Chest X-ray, AP view. Patient: 24 years old, sex M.
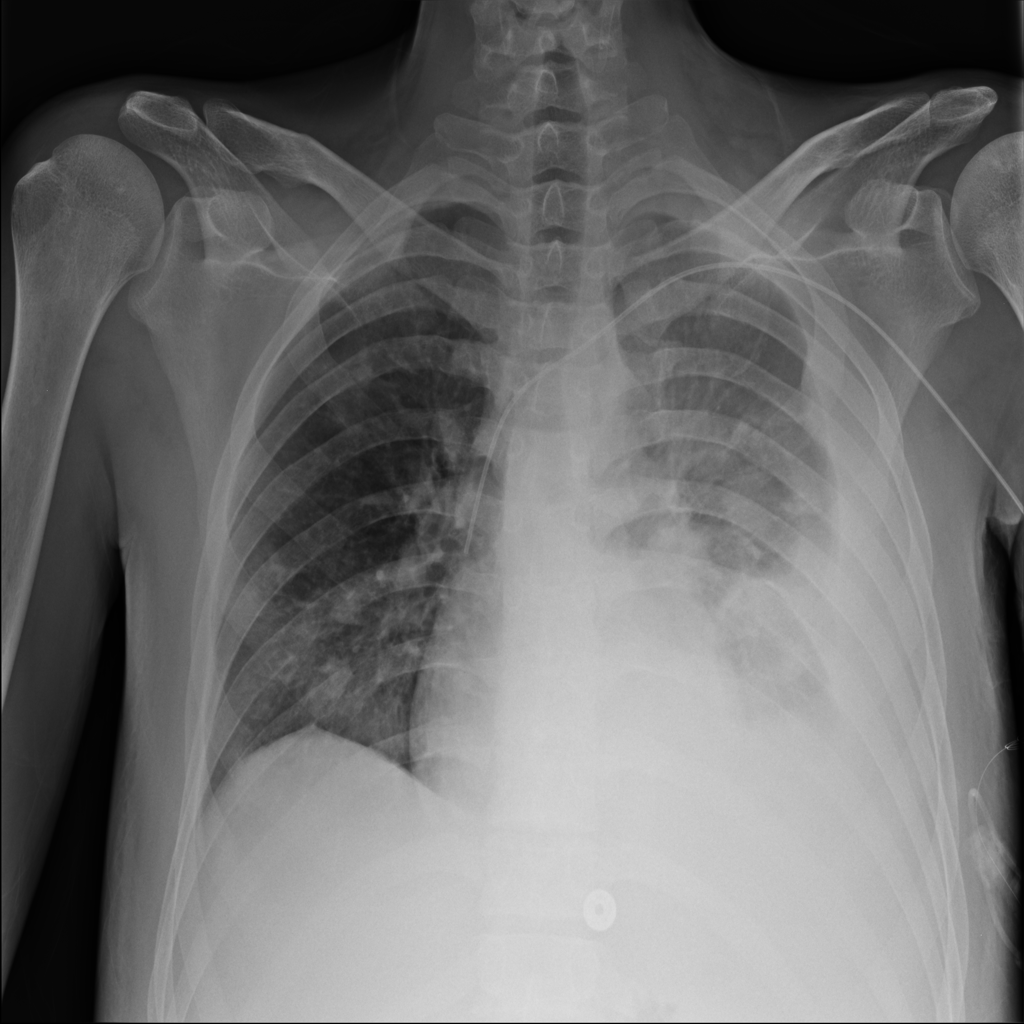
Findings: Effusion